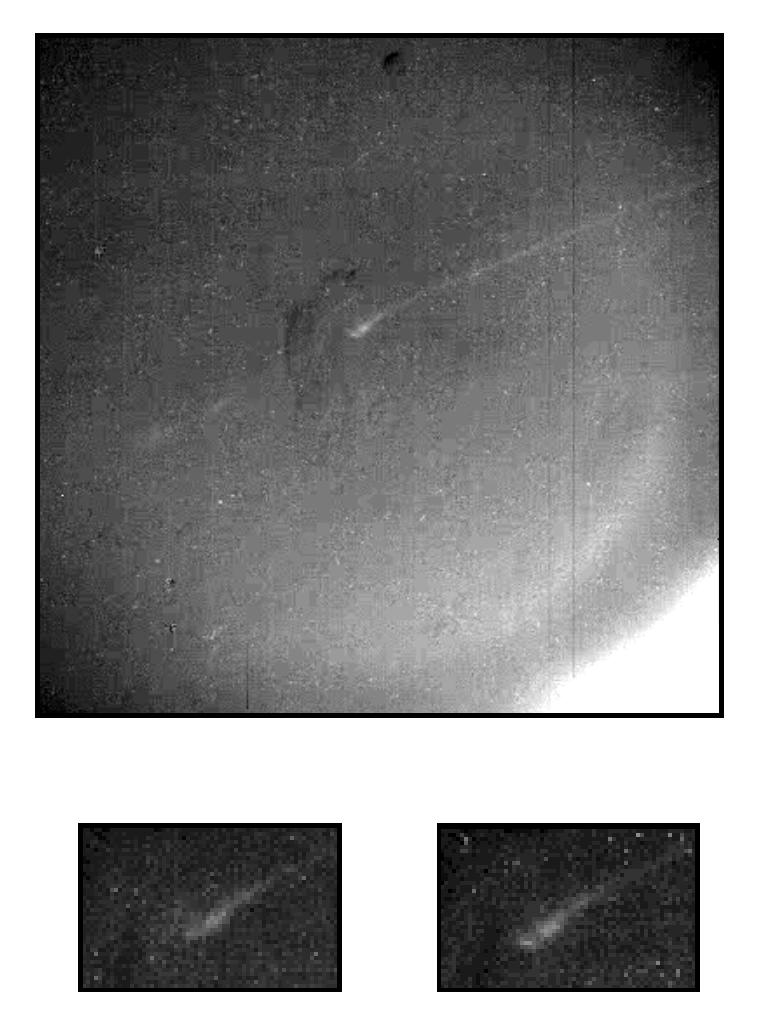
Aurora Borealis on Jupiter Jupiter, Galileo